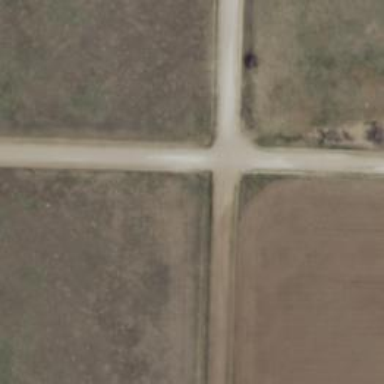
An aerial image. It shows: Unclassified road.